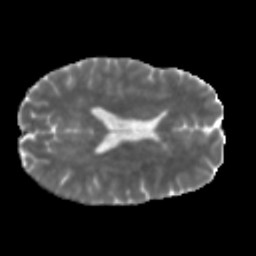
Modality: MD
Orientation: axial
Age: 46
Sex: male
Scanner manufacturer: siemens
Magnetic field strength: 3 T
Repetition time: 5 s
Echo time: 0.092 s